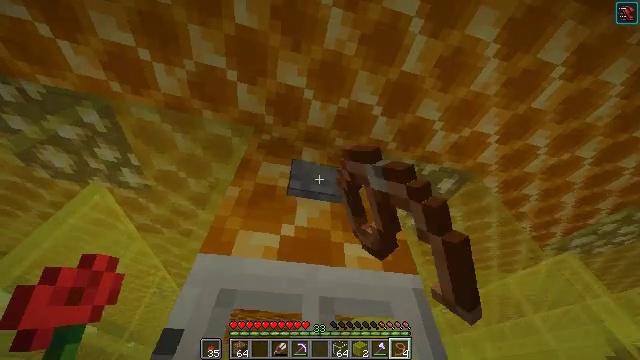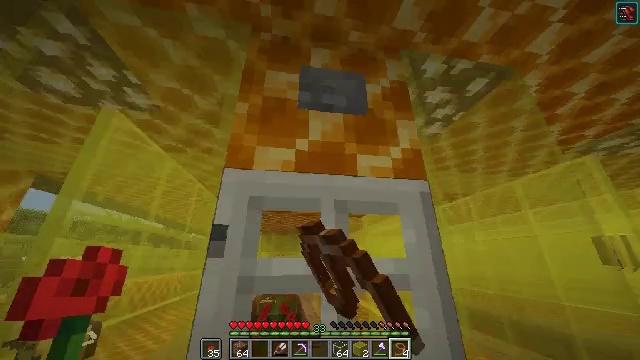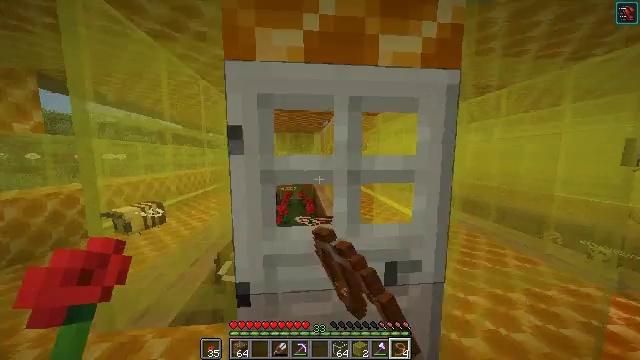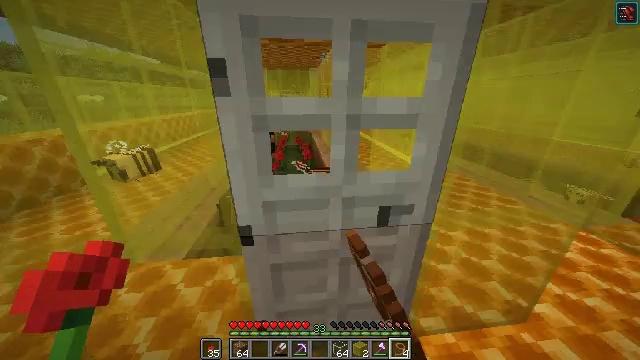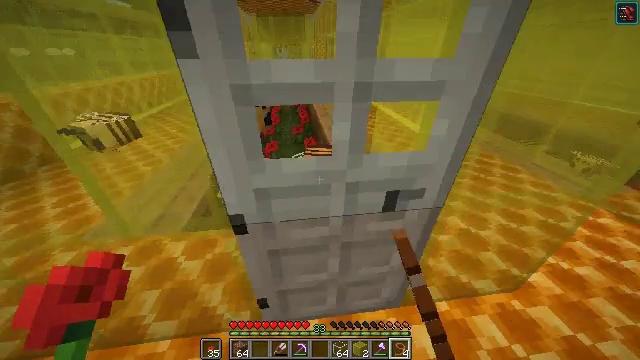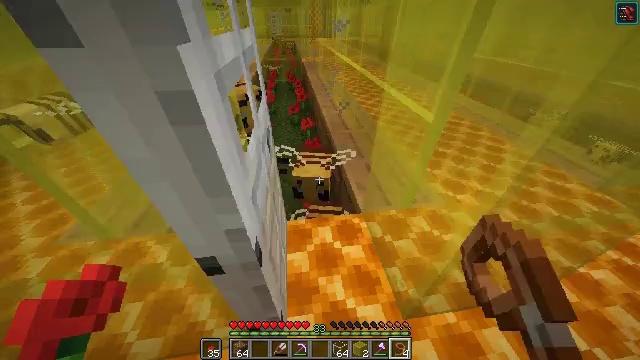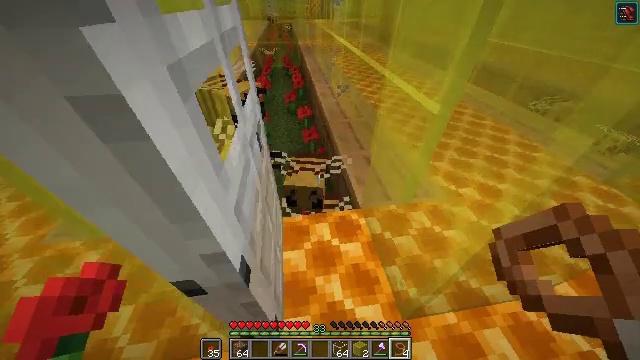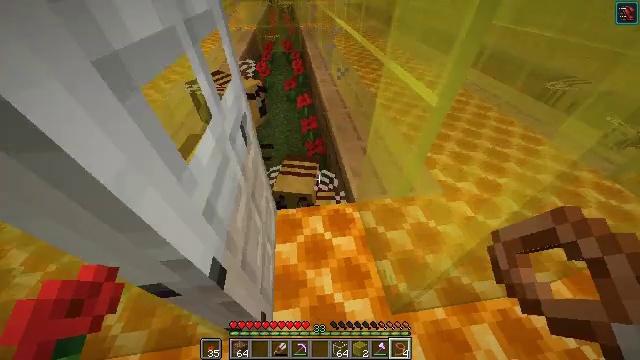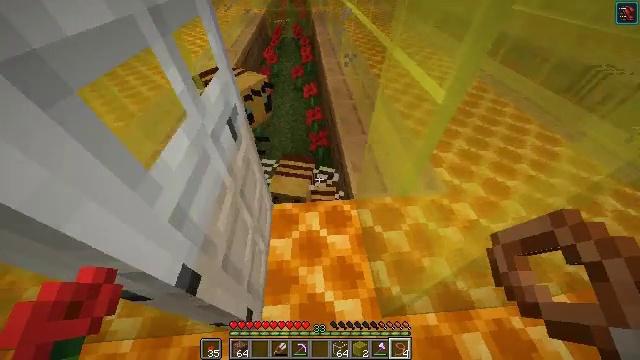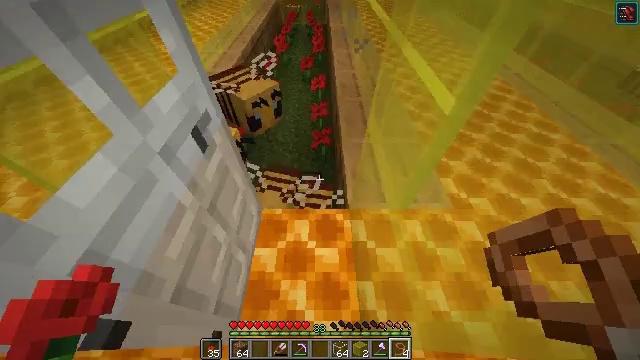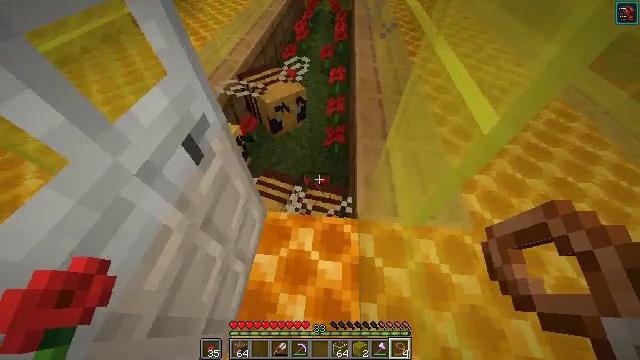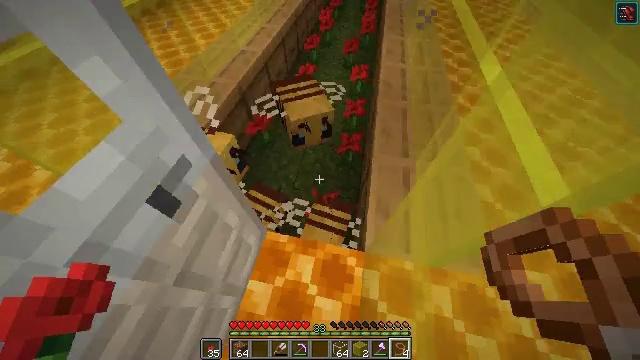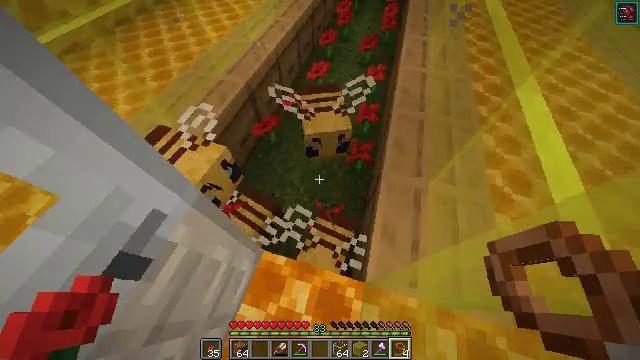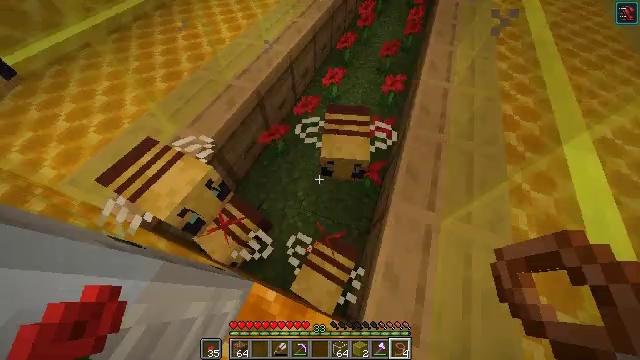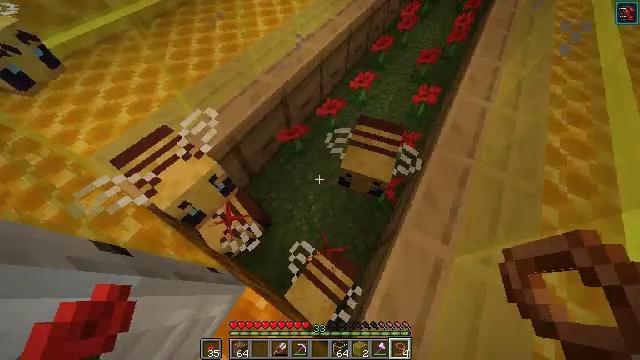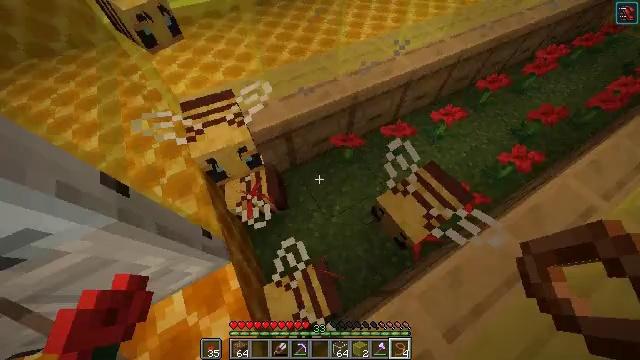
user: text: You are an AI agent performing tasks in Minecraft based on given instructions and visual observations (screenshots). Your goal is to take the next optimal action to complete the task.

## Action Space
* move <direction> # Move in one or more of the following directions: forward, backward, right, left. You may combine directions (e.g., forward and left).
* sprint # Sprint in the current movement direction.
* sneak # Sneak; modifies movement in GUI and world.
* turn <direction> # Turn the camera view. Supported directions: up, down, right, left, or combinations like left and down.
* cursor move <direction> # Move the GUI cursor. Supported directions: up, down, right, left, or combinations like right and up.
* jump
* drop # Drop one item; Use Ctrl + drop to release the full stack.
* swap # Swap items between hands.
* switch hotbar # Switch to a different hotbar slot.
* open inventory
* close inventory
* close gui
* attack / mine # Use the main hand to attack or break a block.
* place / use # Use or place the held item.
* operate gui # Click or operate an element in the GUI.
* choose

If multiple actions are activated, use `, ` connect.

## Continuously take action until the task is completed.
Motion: motion action
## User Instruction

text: Mine the yellow stained glass pane to remove it.
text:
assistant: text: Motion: turn left and down
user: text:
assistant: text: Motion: turn left and down
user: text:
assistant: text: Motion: move forward, turn right and down
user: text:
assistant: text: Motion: move forward, turn down
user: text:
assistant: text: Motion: move forward, turn down
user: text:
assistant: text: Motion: move forward, turn down
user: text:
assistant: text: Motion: move forward and move right, turn down
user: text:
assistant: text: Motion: move forward and move right, turn left and down
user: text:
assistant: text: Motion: move forward and move right, turn left and down
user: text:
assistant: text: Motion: move forward and move right, turn left and down
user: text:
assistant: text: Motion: move forward and move right, turn left and down
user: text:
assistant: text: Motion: move forward and move right, turn left and down
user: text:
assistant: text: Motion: move forward and move right, turn left
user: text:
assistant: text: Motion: move forward and move right, turn left
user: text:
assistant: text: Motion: move right, turn left
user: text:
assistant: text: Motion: move back, turn left and up
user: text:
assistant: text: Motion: move back, turn left and up
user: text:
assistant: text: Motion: move back, turn left and up
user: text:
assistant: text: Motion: no_op
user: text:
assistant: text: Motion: turn right
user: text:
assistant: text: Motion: turn down
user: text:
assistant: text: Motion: turn left and up
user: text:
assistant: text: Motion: turn left and up
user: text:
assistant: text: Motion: turn left and up
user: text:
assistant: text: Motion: turn left and up
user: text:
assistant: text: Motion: turn left and up
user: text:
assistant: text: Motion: turn left and up
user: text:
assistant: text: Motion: turn left and up
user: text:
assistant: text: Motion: turn left and up
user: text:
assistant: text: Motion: turn up